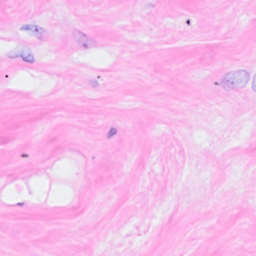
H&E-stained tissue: Breast